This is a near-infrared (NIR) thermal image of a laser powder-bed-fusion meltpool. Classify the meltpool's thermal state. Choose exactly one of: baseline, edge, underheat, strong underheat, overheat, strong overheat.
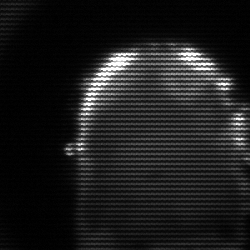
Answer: baseline